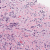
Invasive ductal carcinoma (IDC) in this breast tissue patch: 1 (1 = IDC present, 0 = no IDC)